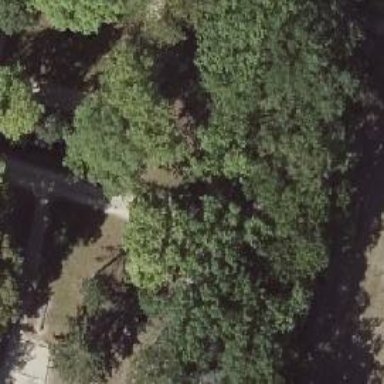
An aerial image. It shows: Avenue of deciduous broadleaved trees.